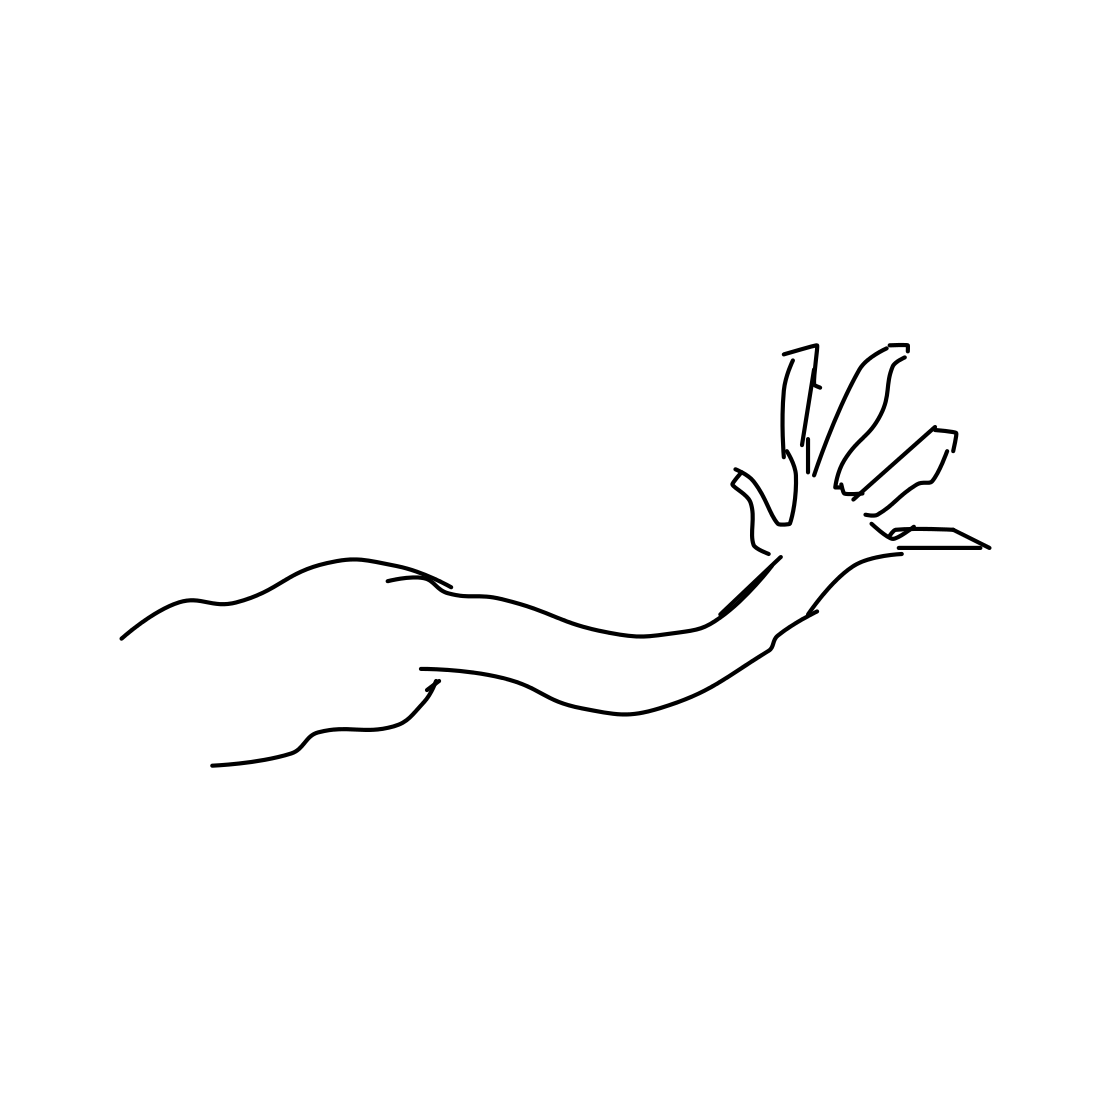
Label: arm